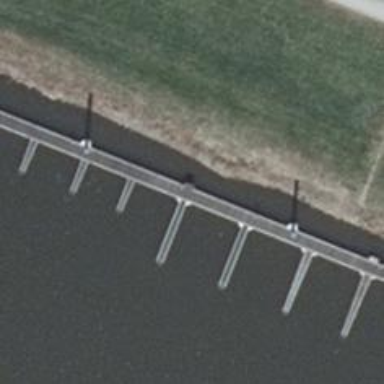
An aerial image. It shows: Man-made pier.